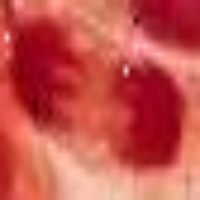
Label: anaphase